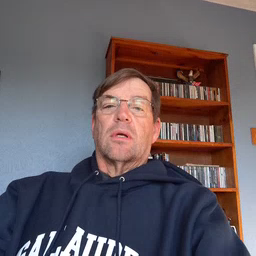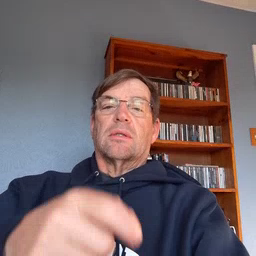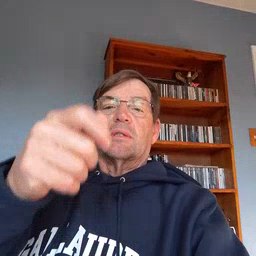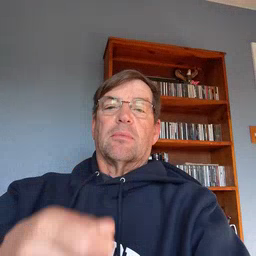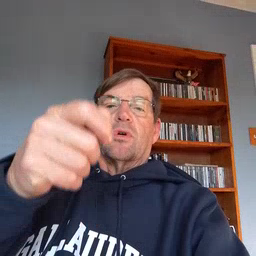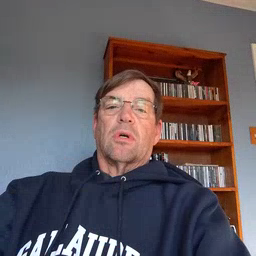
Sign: zipper